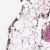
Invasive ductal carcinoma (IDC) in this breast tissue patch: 0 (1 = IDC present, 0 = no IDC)